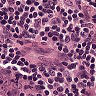
Metastatic tissue present: no